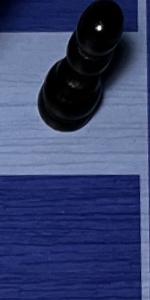
Label: Empty